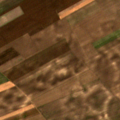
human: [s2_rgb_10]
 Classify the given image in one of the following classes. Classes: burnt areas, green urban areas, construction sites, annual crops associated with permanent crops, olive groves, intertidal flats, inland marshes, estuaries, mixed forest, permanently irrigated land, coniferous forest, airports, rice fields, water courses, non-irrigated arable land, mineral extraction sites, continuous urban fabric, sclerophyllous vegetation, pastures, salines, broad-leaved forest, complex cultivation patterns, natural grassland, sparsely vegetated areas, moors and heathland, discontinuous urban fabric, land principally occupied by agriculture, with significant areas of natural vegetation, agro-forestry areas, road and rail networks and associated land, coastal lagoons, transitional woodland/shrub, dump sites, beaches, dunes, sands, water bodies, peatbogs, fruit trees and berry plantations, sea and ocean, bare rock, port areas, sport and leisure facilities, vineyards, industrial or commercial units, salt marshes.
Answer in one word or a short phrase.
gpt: non-irrigated arable land